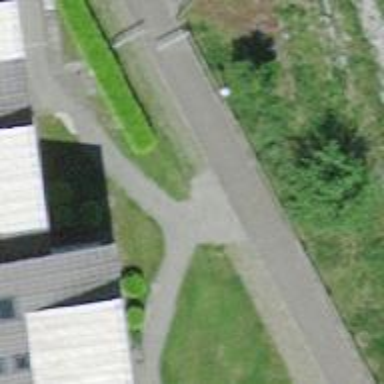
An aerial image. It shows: Hedge acting as barrier.